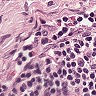
Metastatic tissue present: no